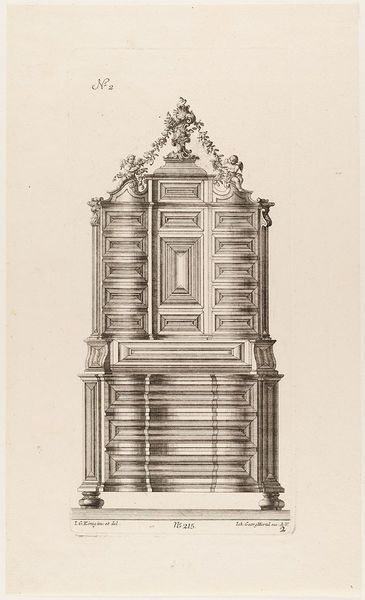
Titel: Ein Sekretär
Künstler: Johann Gottlieb König
Standort: Hamburg
Institution: Museum für Kunst und Gewerbe Hamburg
Schlagwörter: zeichnung, ornament, architektur, möbel, rokoko, schrank, grafik, graphik, fotografie, photographie, druckgraphik, druckgrafik, stich, girlanden, kunstgewerbe, schubladen, kassetten, putten, kupferstich, kunsthandwerk, bau, amoretten, rocaille, hausrat, style, reproduktionen, blumengewinde, industriedesign, druckerzeugnisse, sekretär, ornamentstich, çekmece